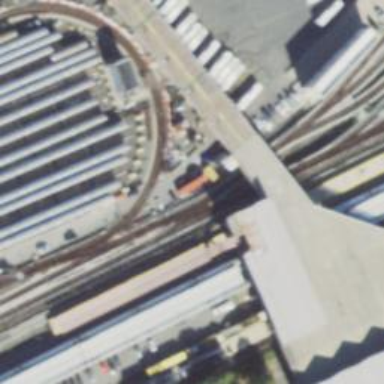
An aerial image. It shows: Railway crossing.